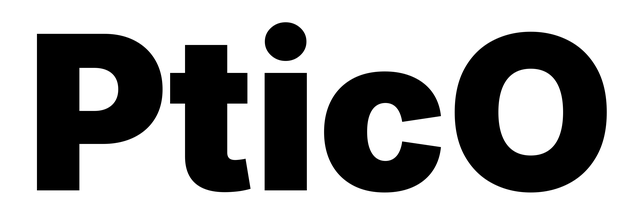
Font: Inter_Black